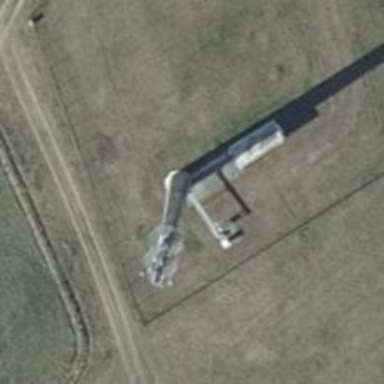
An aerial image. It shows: Communication tower.